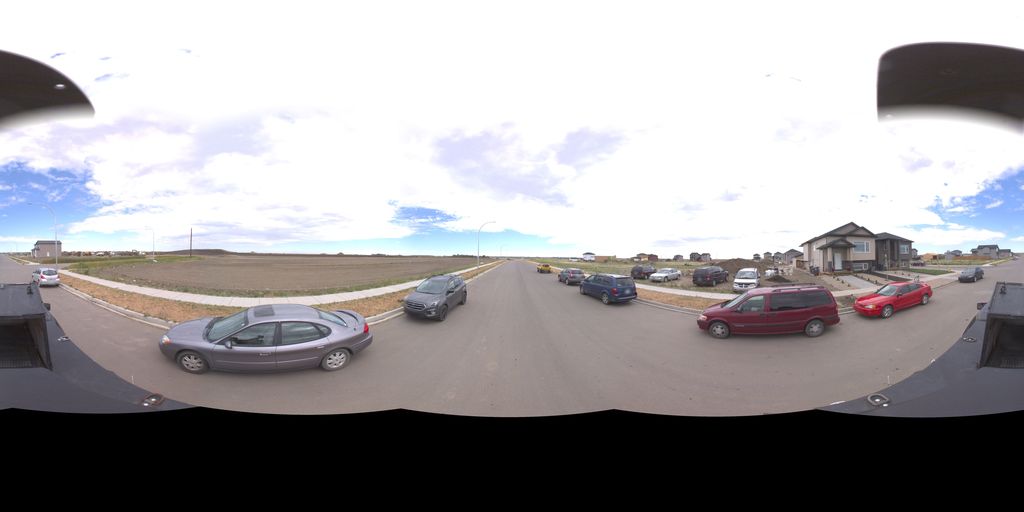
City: saskatoon